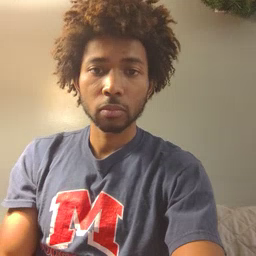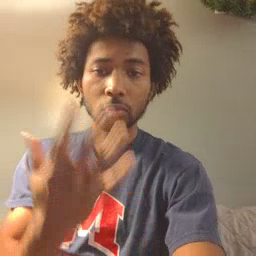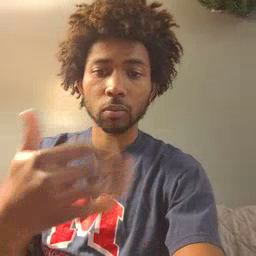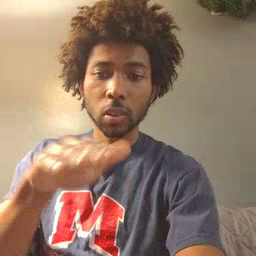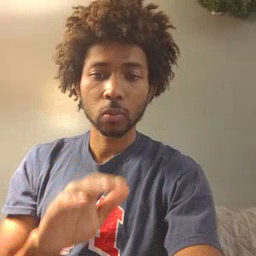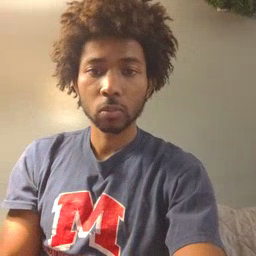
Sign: mitten